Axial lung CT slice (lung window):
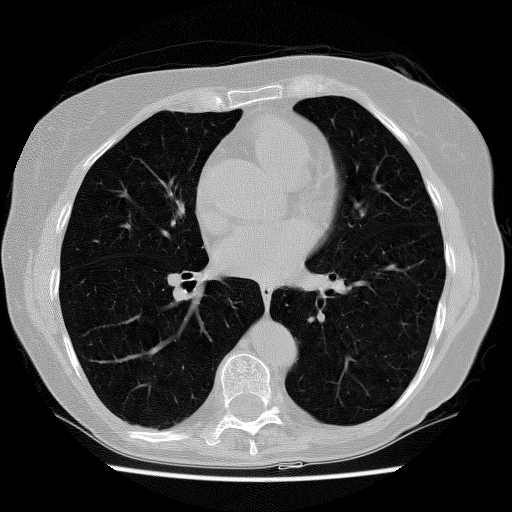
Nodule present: no